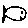
Label: fish